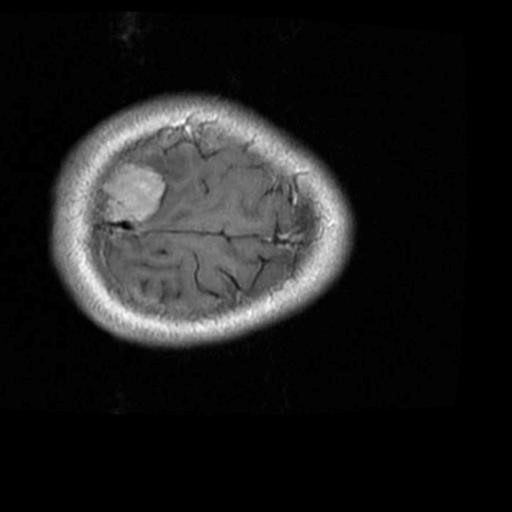
Label: brain_menin